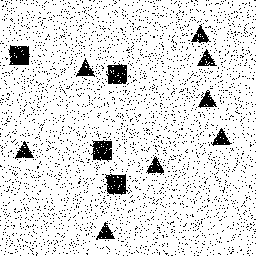
Squares: 4
Triangles: 8
Stars: 0
Total shapes: 12